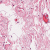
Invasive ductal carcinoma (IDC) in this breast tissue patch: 0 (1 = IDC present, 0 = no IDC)